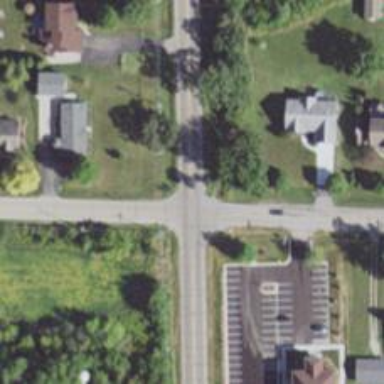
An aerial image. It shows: Stop road.